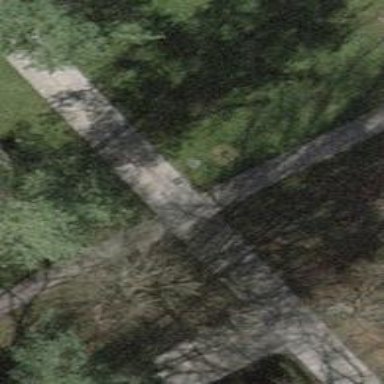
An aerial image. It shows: Footway with surface made of sett.